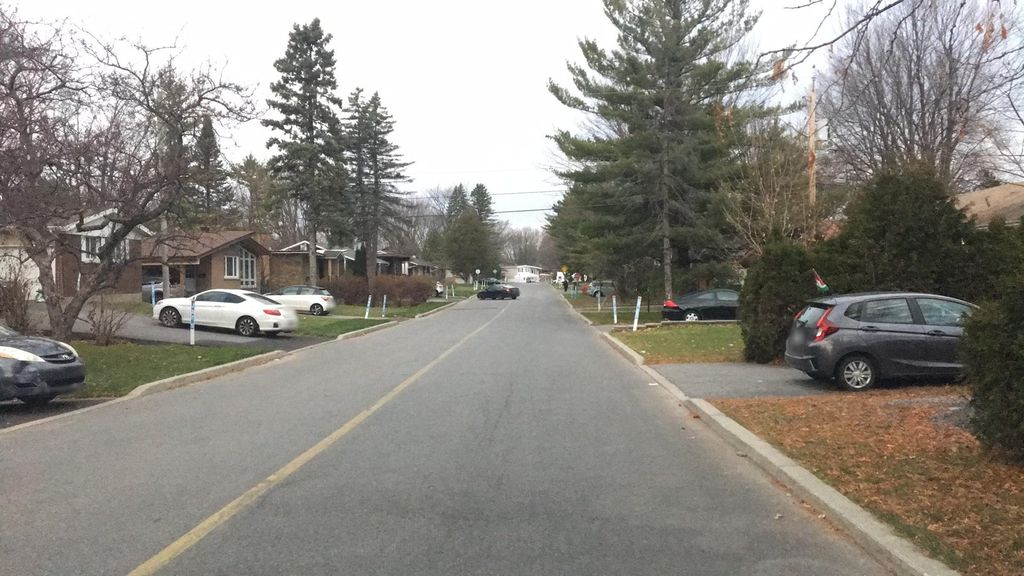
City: montreal